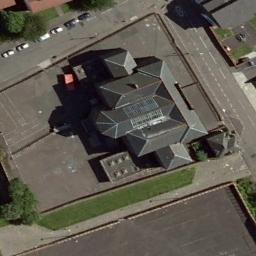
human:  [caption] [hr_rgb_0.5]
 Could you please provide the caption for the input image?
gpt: A church with a black diamond-shaped roof surrounded by several roads .

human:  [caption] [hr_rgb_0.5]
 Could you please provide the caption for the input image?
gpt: The church with some gray roofs is surrounded by some roads .

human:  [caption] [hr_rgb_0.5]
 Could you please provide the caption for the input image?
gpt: This is a smaller church .

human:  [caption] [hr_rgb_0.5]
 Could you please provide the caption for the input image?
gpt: There is a church on the open place next to the road .

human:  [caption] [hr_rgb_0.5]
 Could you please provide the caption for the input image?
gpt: Many cars are near the church .